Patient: sex M, age 72
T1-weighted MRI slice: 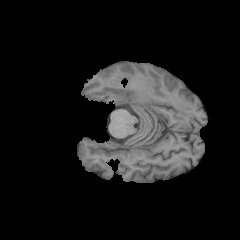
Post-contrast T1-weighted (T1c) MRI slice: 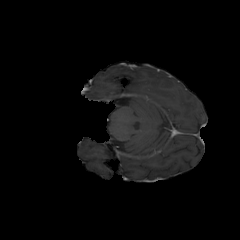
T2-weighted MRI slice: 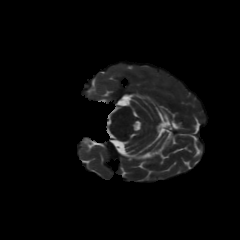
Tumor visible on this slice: no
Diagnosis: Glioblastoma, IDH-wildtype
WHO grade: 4